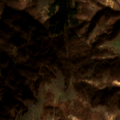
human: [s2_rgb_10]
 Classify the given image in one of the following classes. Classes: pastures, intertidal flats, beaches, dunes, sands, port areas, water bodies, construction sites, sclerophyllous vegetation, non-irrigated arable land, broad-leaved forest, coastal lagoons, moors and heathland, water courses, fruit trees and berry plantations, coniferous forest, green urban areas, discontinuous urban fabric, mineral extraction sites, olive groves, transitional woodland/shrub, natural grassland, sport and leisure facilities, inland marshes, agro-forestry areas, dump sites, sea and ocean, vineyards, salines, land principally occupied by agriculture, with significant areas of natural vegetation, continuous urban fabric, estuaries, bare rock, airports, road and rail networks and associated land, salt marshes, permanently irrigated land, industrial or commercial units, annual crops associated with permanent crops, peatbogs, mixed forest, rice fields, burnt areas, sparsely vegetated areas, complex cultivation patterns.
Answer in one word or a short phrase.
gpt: broad-leaved forest, natural grassland, transitional woodland/shrub